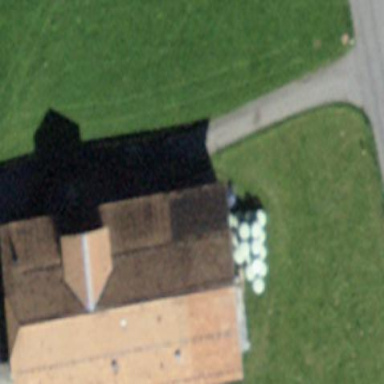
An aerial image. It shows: Barn.